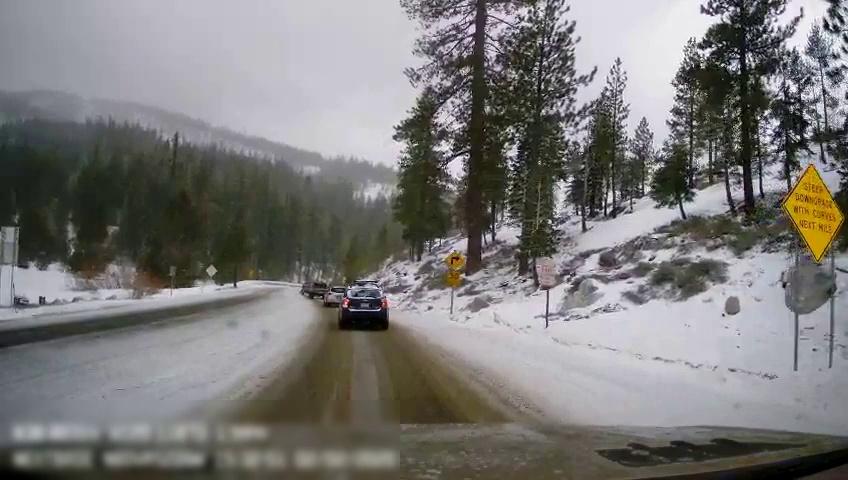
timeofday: Day
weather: Snowy
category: Drivable Space
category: Vehicles | Car
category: Vehicles | Truck
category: Vehicles | Car
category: Traffic | Signs
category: Traffic | Signs
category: Traffic | Signs
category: Traffic | Signs
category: Traffic | Signs
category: Traffic | Signs